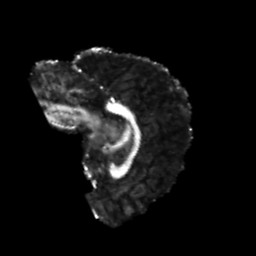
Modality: FA
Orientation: sagittal
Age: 20
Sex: male
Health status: healthy
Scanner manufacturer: philips
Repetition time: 7.395 s
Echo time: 0.08599 s